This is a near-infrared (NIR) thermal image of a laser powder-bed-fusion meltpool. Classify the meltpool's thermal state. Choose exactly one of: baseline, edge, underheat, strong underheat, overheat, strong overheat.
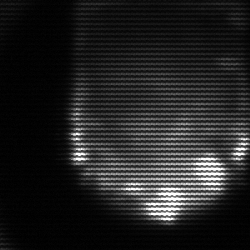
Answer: strong underheat